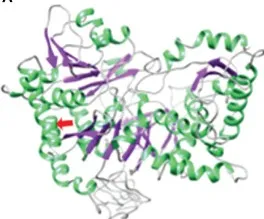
Structural conformation and pairing of ACSL6. (A) Weight isoform with secondary structure coloring. On the light green alpha-helices, on the purple beta-sheet and the coils.
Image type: radiology (ct)